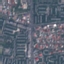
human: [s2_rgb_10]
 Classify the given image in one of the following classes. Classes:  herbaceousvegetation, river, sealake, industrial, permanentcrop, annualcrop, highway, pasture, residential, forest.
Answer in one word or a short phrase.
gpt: Residential